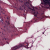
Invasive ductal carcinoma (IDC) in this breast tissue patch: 0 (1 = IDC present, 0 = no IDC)